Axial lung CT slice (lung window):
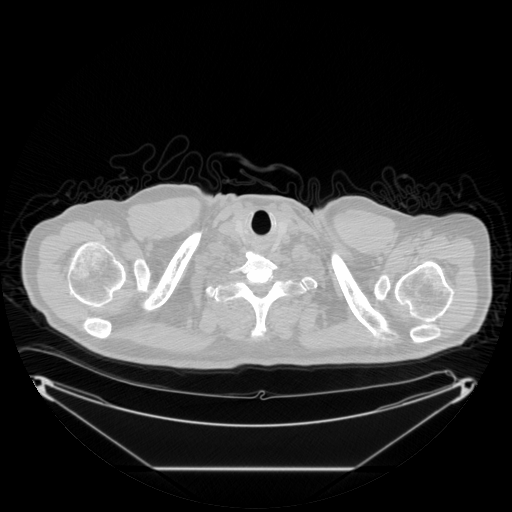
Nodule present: no